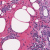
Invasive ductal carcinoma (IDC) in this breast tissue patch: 0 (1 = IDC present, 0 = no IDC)